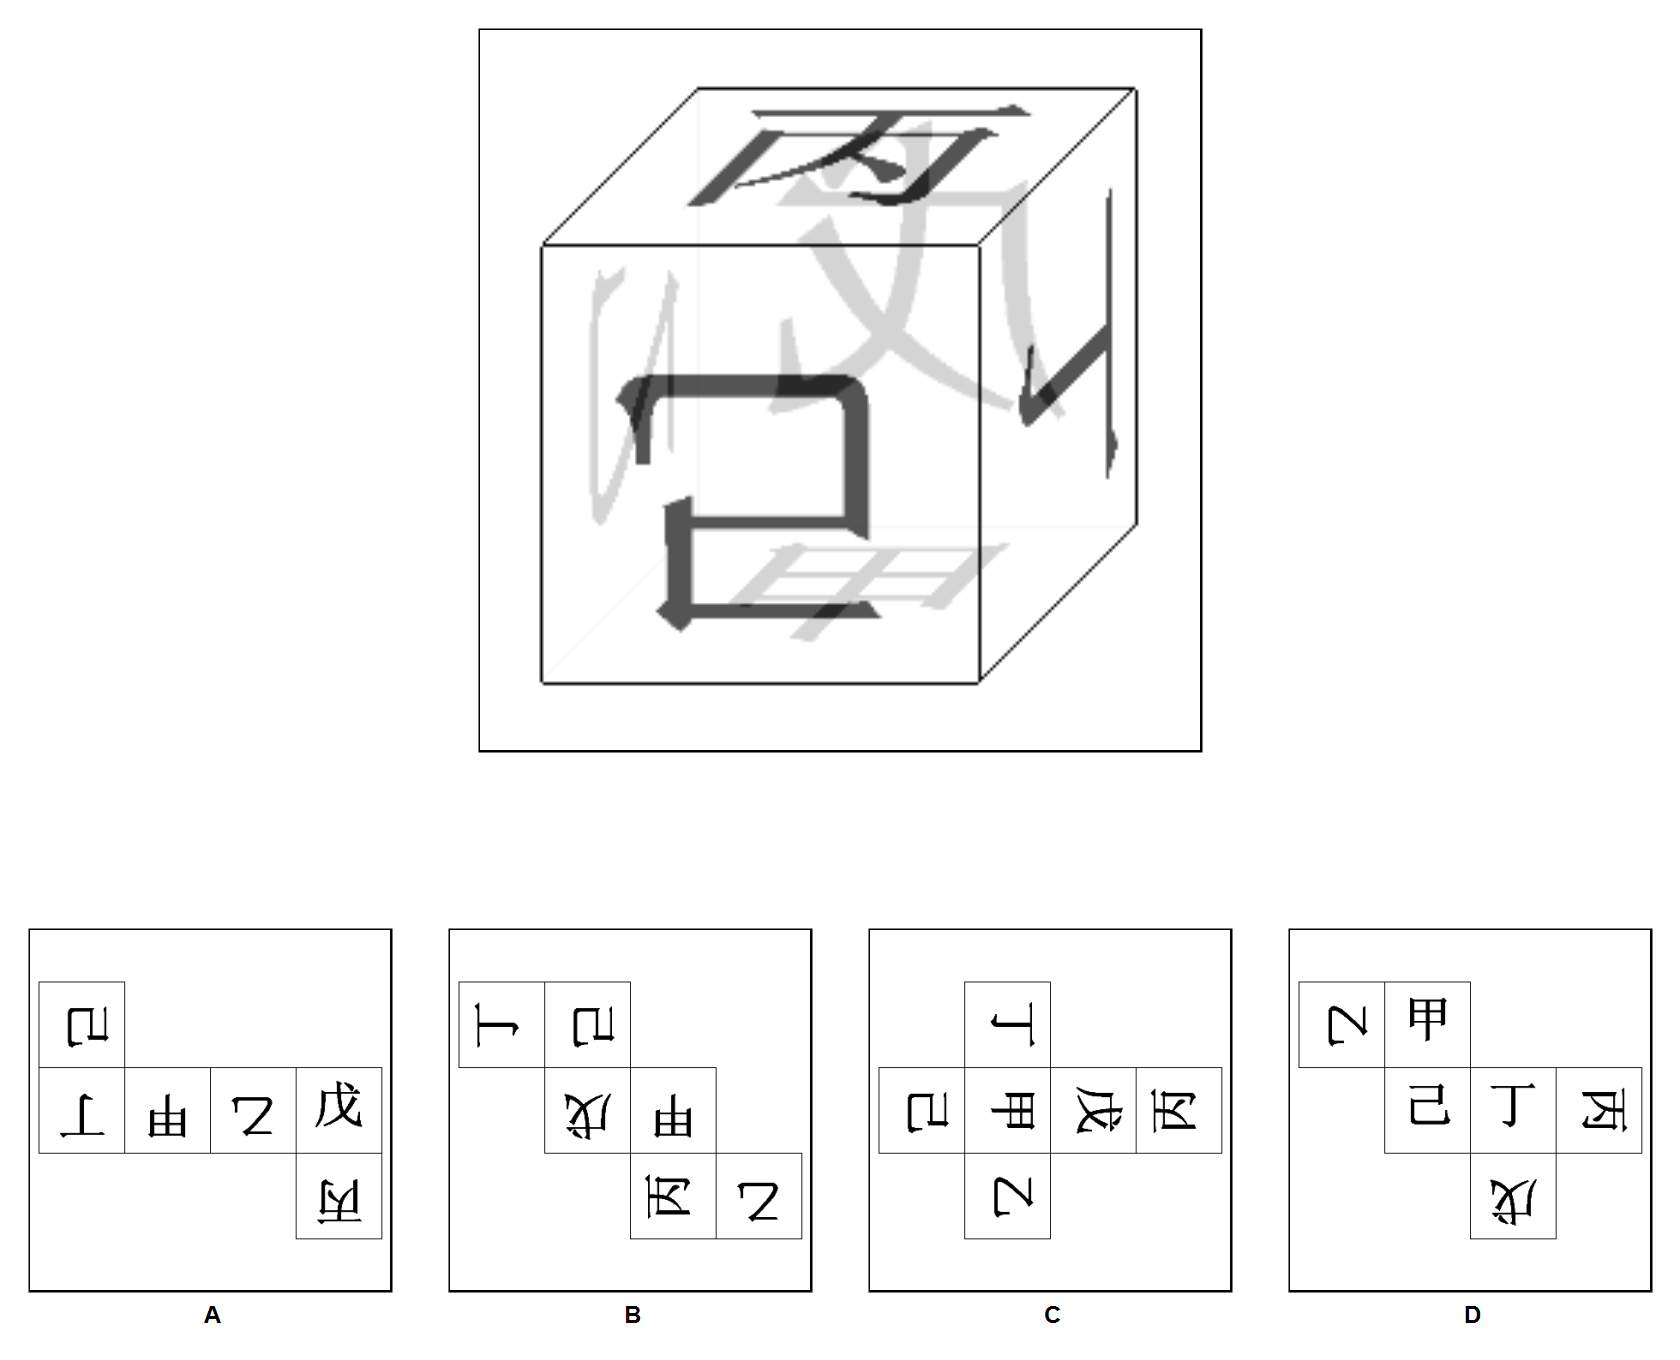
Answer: C